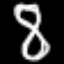
Label: hourglass